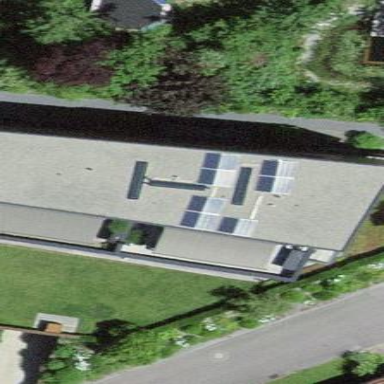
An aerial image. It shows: Building.